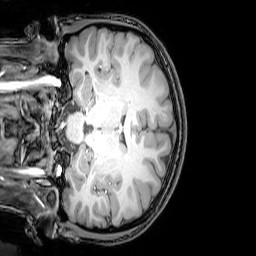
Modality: T1w
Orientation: coronal
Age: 22
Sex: female
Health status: healthy
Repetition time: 0.081 s
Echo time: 0.037 s